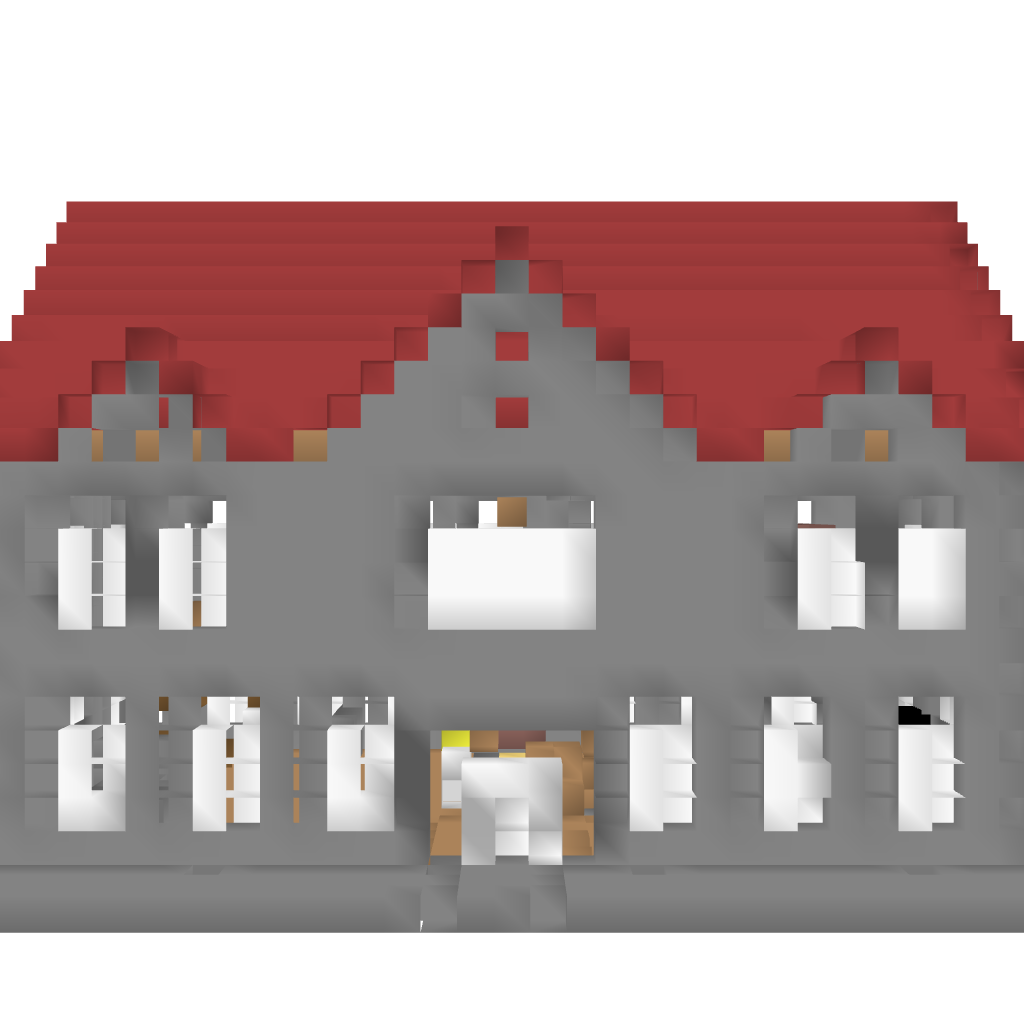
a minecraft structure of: Large Brick House high quality